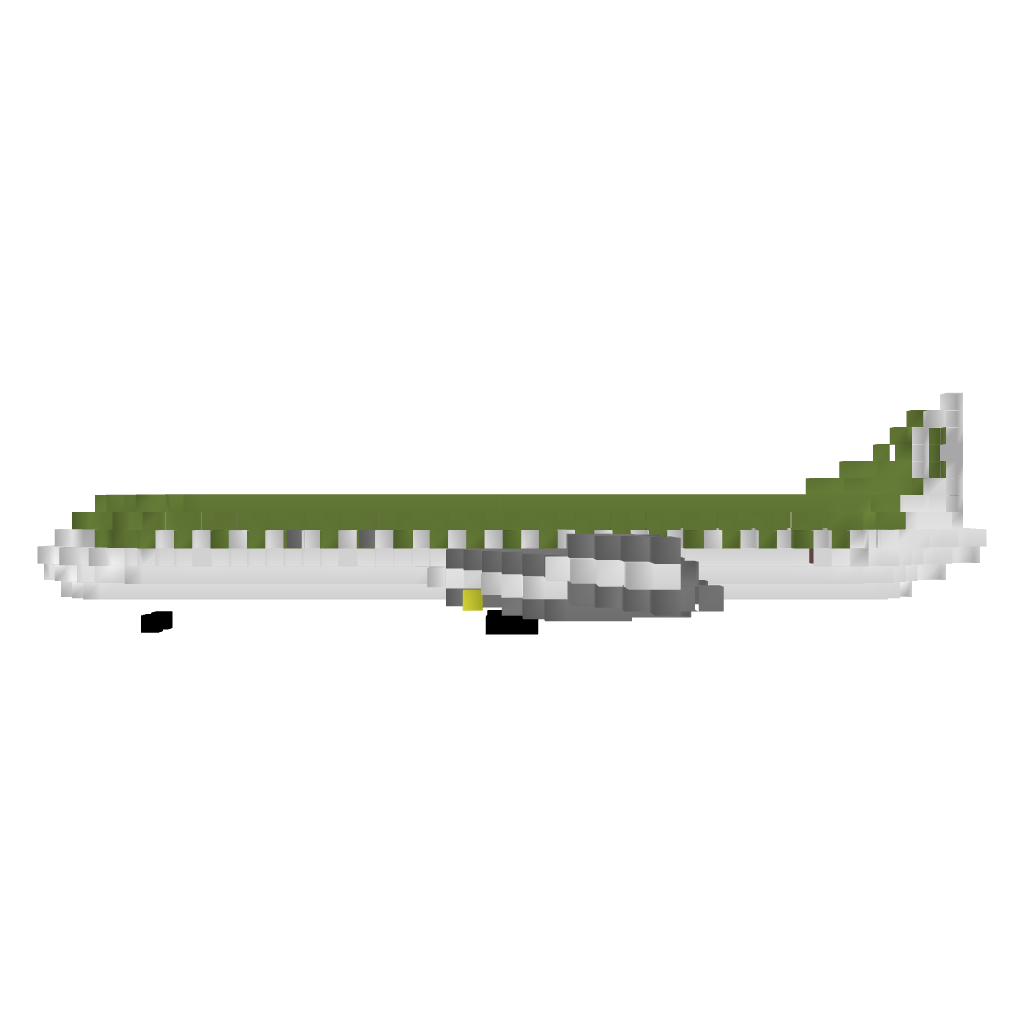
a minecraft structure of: Airplane (Airbus A310) 1.6.2 good quality